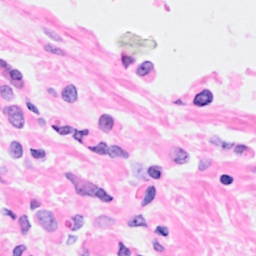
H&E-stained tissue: Breast